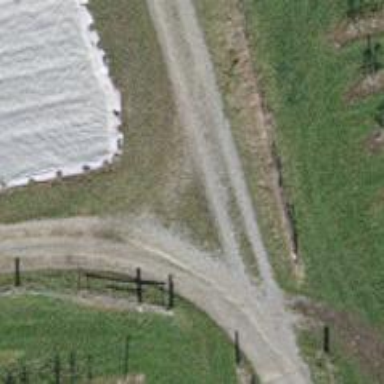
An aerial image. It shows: Track road with grade3 tracktype.